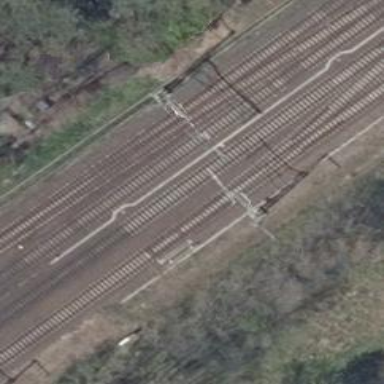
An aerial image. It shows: Railway track with contact line for electrification.